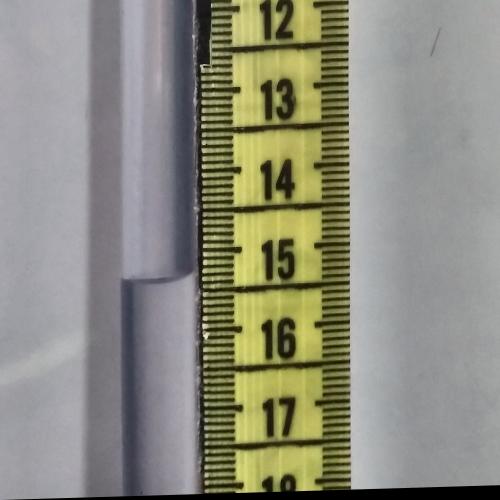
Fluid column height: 15.3 cm